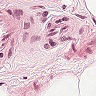
Metastatic tissue present: no